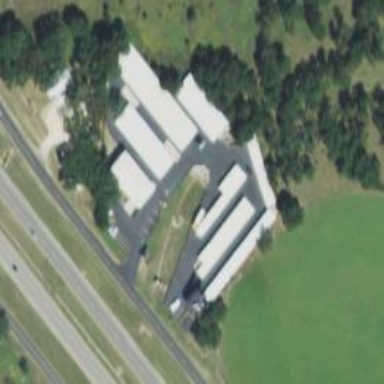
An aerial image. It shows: Storage rental shop.